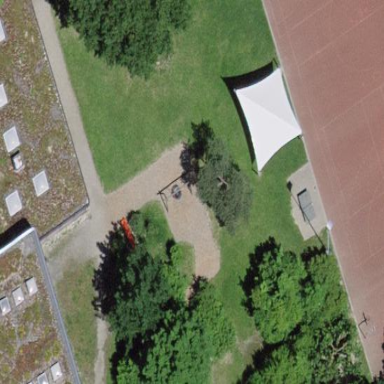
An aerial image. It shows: Playground area for leisure land.